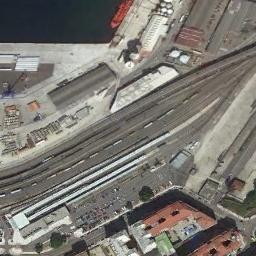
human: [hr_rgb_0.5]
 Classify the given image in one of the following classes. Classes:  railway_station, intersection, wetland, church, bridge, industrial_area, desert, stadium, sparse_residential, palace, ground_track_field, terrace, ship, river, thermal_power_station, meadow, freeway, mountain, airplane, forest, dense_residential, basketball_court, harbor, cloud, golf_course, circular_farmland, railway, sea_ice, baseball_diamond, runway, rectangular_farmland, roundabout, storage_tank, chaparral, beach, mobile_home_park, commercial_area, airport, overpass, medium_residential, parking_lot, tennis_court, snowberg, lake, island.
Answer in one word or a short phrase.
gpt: railway_station